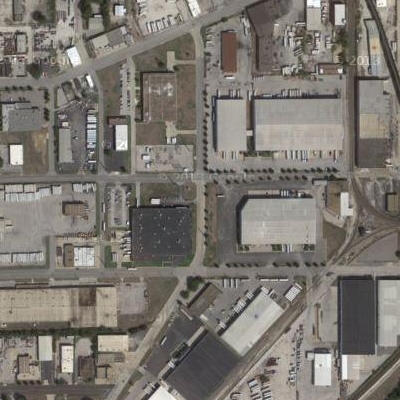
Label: cIndustry